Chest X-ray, PA view. Patient: 65 years old, sex M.
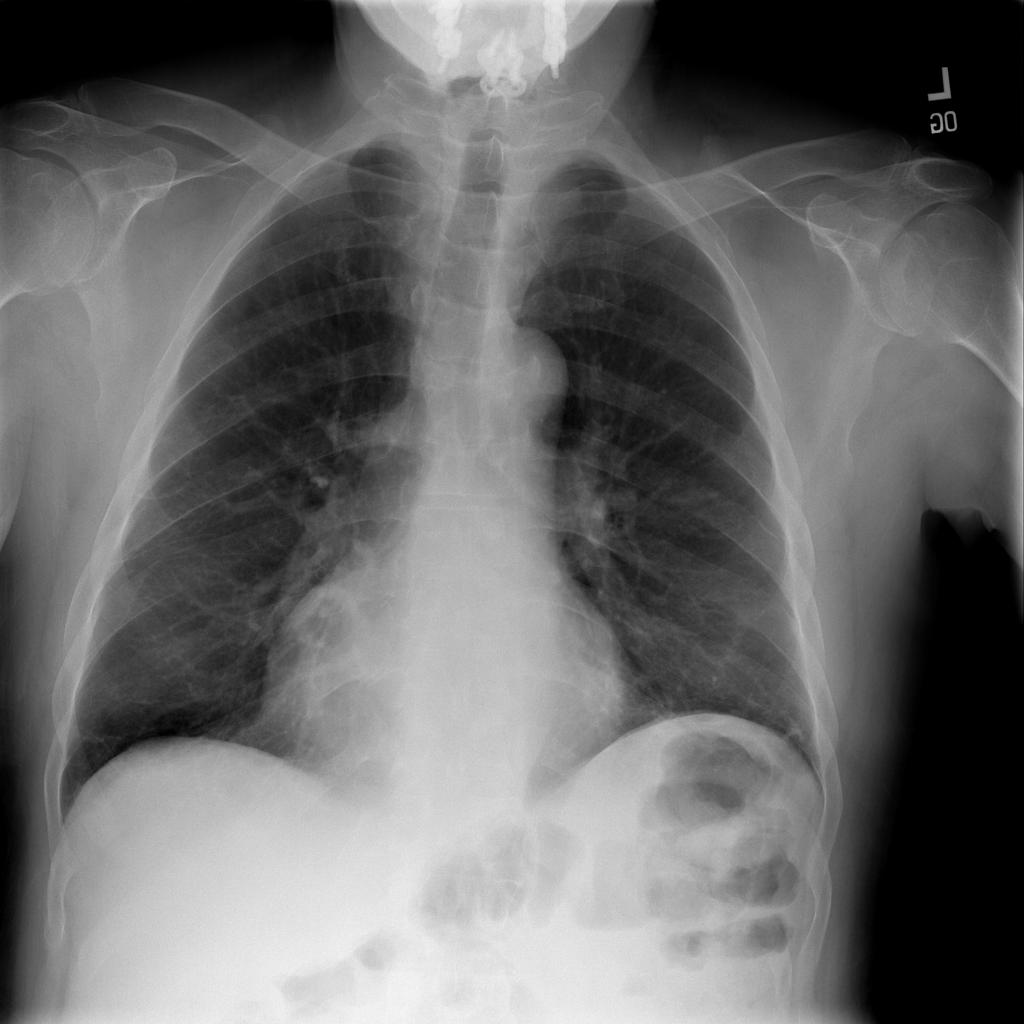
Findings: No Finding